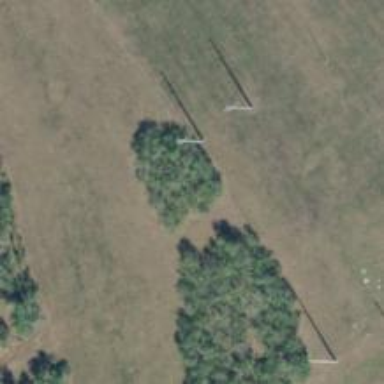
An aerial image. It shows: Power pole.